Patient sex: M
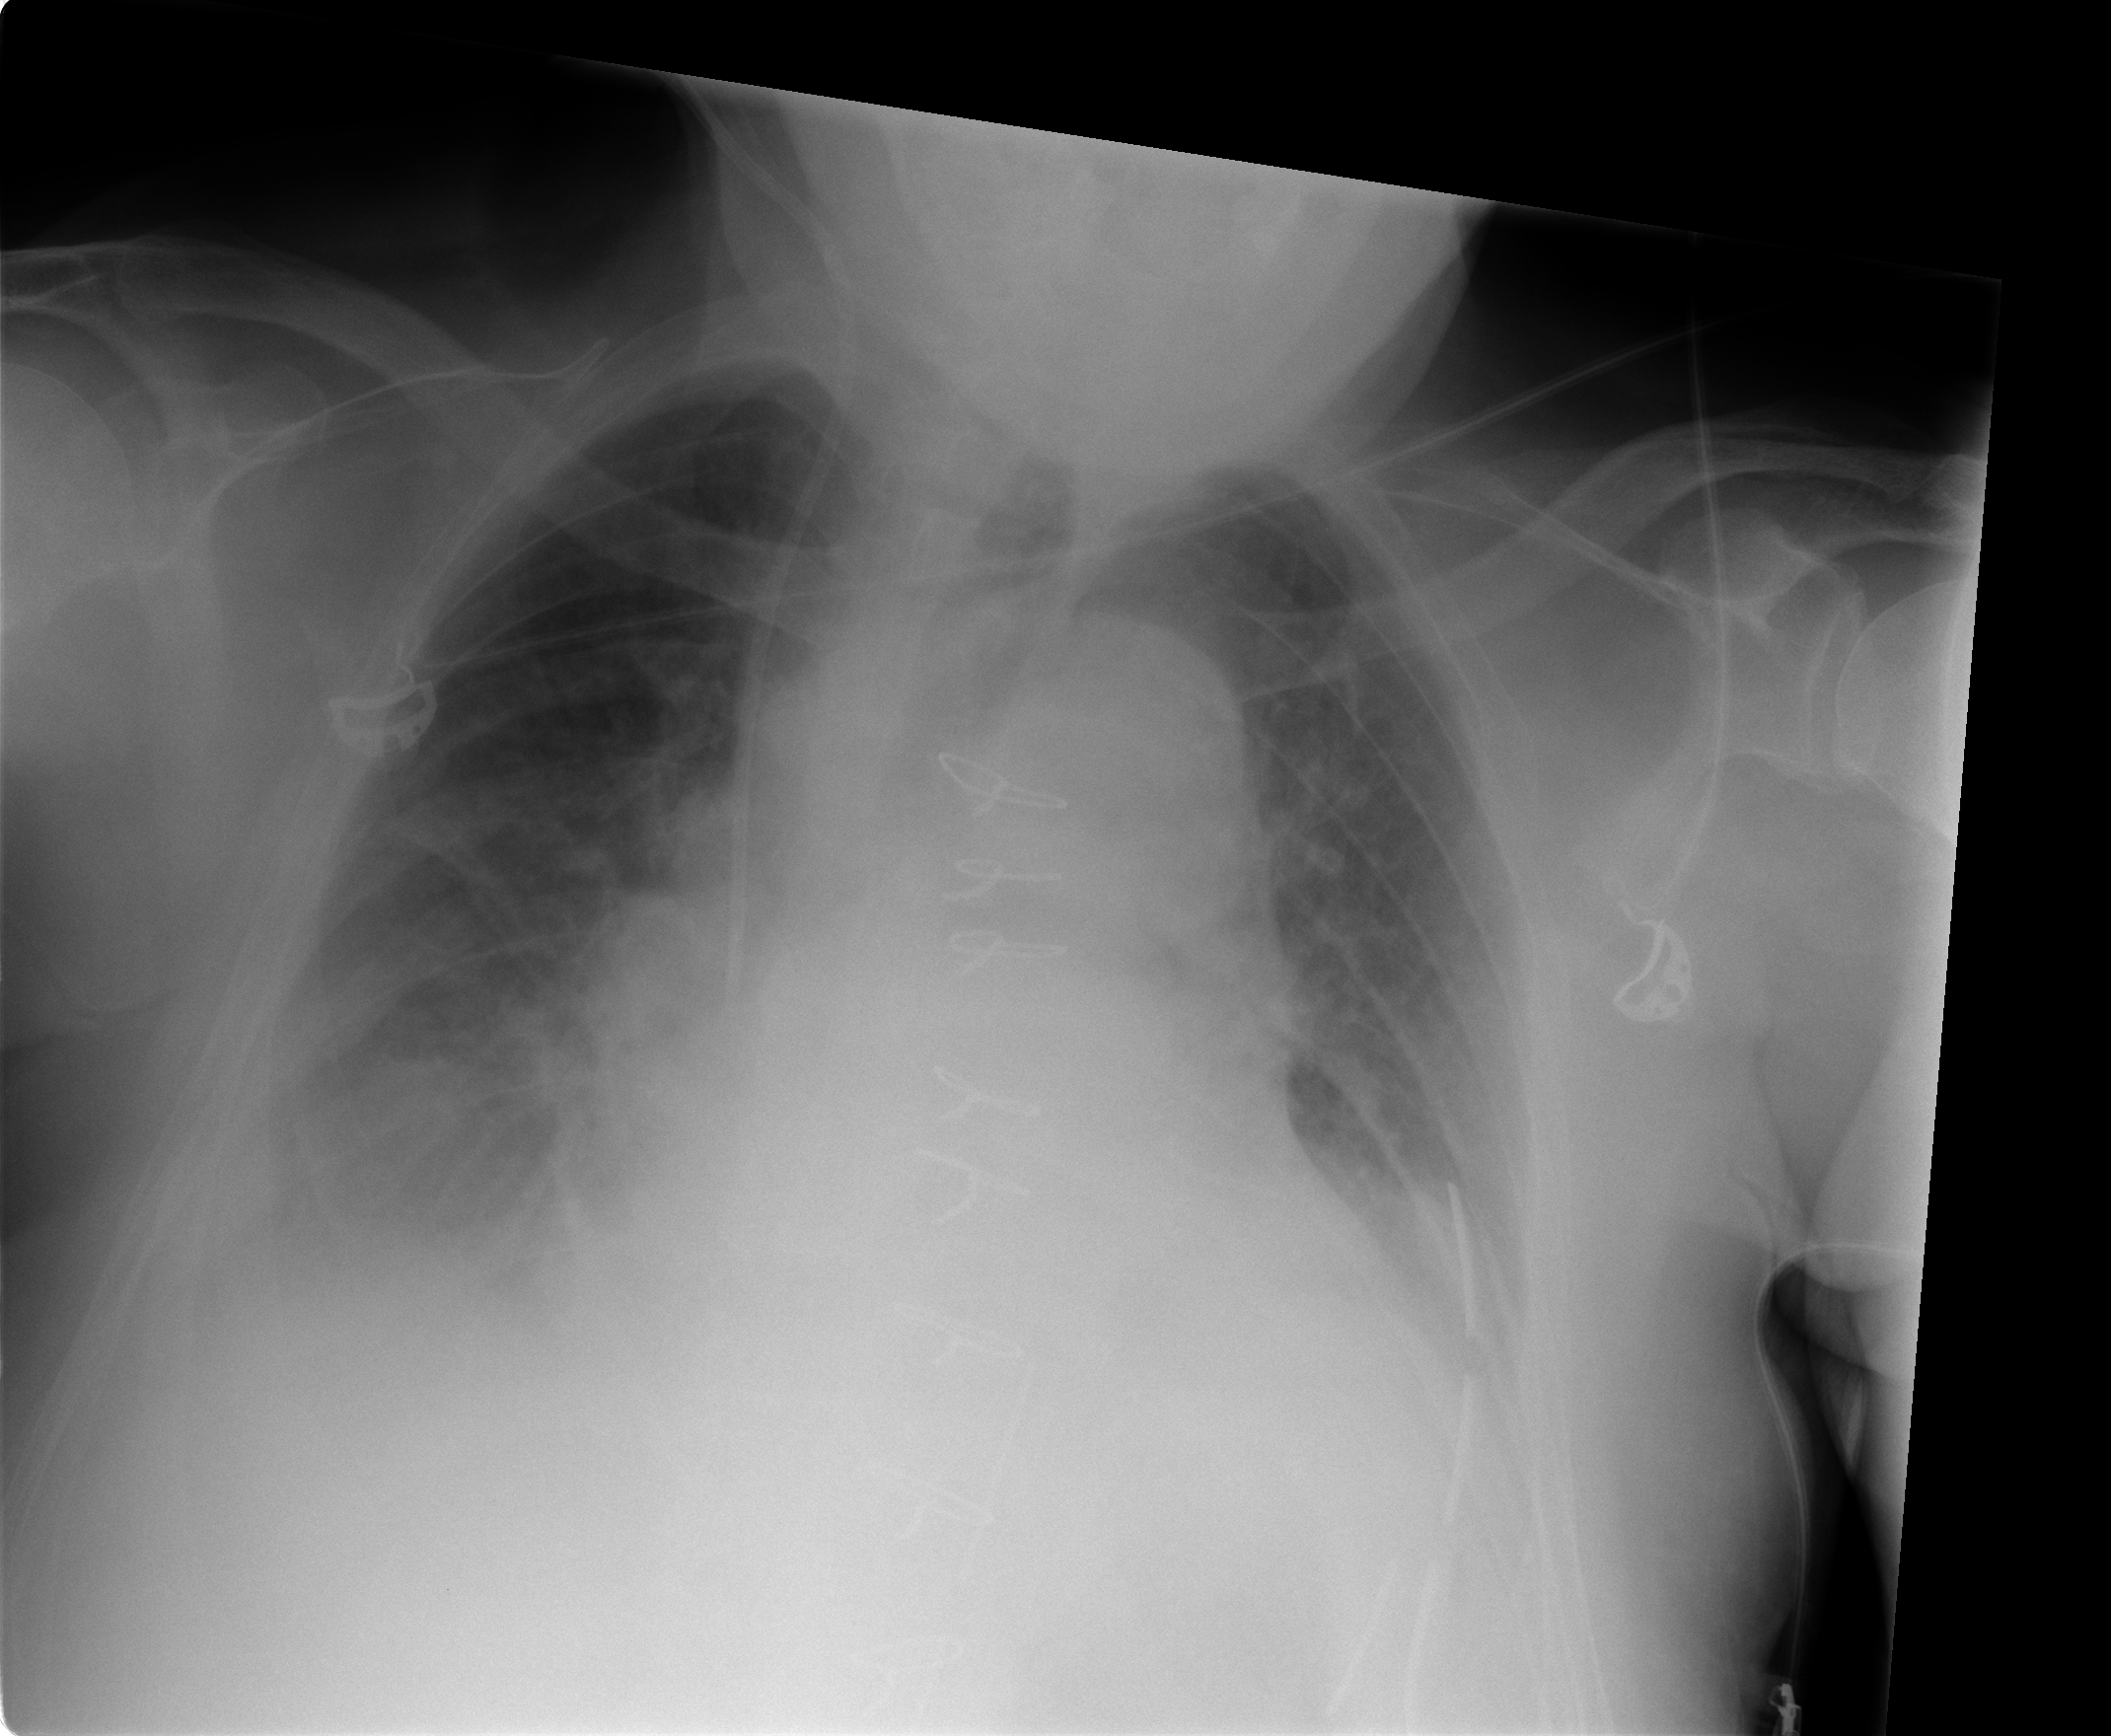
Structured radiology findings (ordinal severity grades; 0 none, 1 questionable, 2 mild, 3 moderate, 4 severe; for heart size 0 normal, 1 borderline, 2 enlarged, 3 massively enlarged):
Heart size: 2
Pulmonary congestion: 3
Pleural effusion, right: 3
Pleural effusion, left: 2
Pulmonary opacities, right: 0
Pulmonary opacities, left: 0
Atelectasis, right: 2
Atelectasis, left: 2